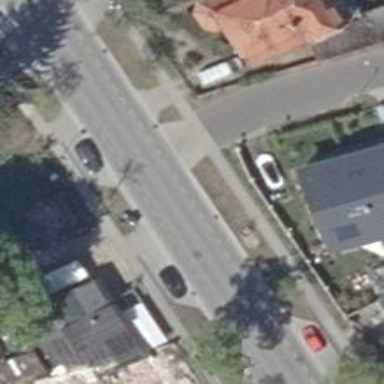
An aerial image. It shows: Secondary road with asphalt surface. It includes separate cycle lane and sidewalk.